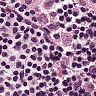
Metastatic tissue present: no